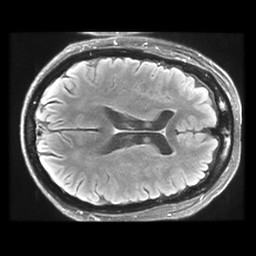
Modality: FLAIR
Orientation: axial
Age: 72
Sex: female
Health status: healthy
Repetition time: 12 s
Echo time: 0.09782 s